Question: I'm developing my first application and it has come to a time to test it on a real device. I had an old iPhone 3GS in the office that I updated to the latest version of IOS.
When I try to launch the application on the iPhone simulator, everything works well. But then, I try to launch it on my device, and the application crashes with the error below :
'''
2012-09-13 14:16:01.556 MyFirstApp[1702:707] *** Terminating app due to uncaught
exception 'NSUnknownKeyException', reason: '[<__NSCFString 0x15e2e0> valueForUndefinedKey:]:
this class is not key value coding-compliant for the key testKey.'
'''
I checked my build settings, which are as below :

I've also heard that it can come from some variables that are not properly set or deleted in IB, but I don't have any warnings about that...
Here's some code I'm using on the view concerned by the error :
'''
@implementation HomeViewController {
@private
NSArray *_orders;
__strong UIActivityIndicatorView *_activityIndicatorView;
}
@synthesize orderList = _orderList;
- (void)reload:(id)sender {
[_activityIndicatorView startAnimating];
[Order orderListWithBlock:^(NSArray *orders) {
if (orders) {
_orders = orders;
[self.orderList reloadData];
}
[_activityIndicatorView stopAnimating];
}];
}
- (void)viewDidLoad
{
[self reload:nil];
}
- (UITableViewCell *)tableView:(UITableView *)tableView cellForRowAtIndexPath:(NSIndexPath *)indexPath
{
static NSString *CellIdentifier = @"Custom Cell Segment";
static NSString *OtherCellIdentifier = @"Other Cell Segment";
Order *o = [_orders objectAtIndex:indexPath.row];
if ([o.testKey isEqualToString:@""]) {
[SOME STUFF]
}
else {
[SOME OTHER STUFF]
}
}
'''
Does anyone knows where does the error can come from ?
Thanks for your help !
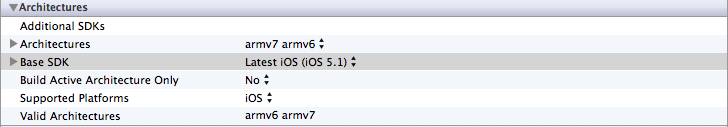
Answer: That may not be because of the simulator vs. device, but because you had , but the connection is still present in the XIB.
Now for why your app worked on your simulator so far, this is because the XIB hasn't been recompiled, or some old XIB that you deleted from the sources are still in the build product from a previous build.
So I bet that and can thus reproduce it and debug it.
To do that, you may perform a "Clean" from the "Product" menu, or even better old the option key while opening this menu to select "Clean Build Folder...".
Sometimes it is not sufficient anyway, so you may instead delete the whole build folder from the Finder:
- - -
This will delete your Build Output directory so that the next time you build your project it will recompile everything from scratch.
From there you may see your warning on the XIB file and you will observe that your application will also crash in the Simulator, meaning that is not a crash that is due to the device, but due to the fact that previous builds messed up your built application.
And you can fix this crash (by removing the old "testKey" outlet connection in the XIB) for both device and simulator.